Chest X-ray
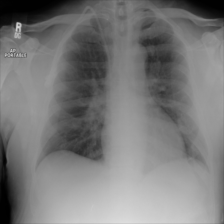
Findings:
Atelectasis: negative
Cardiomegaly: negative
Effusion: negative
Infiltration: negative
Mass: negative
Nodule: positive
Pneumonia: negative
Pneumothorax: negative
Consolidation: positive
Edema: negative
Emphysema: negative
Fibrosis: negative
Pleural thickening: negative
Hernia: negative